Question: Let's say I have the following tables setup in SQL Server (2008)

Is there a way to generate the EDMX such that in my project Height, Weight and Age are properties of a public non entity class called 'Characteristics' and that in code, I can address them as
'''
ABoy.Characteristics.Height
ABoy.Characteristics.Weight
ABoy.Characteristics.Age
AGirl.Characteristics.Height
AGirl.Characteristics.Weight
AGirl.Characteristics.Age
'''
I want to do this, because in my actual case, there other methods on my Characteristic class.
I do not want a common table, because Characteristic need not necessarily be tracked by EF unless they are added to a BOY or GIRL class.
Writing this down made me realize that I could just have a partial class with a Characteristic type exposed for BOY and GIRL and it would just return an object of type Characteristic. I would also have a tracker to always return the same object per instance of BOY or GIRL and to update it if a modification came in.
I'll leave this open for other suggestions.
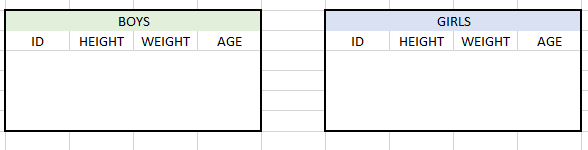
Answer: You can also accomplish while allowing standard EF CRUD operations by using <URL> where your base type may look like:
'''
Person
{
public <guid/int> ID { get; set; }
public <type> Height { get; set; }
public <type> Weight { get; set; }
public <type> Age { get; set; }
}
'''
with Inheritence Tables types:
'''
Boy
{
public <guid/int> ID { get; set; }
}
Girl
{
public <guid/int> ID { get; set; }
}
'''
(3 tables total)
Allowing you to do standard operation in EF pretty effectively. I'd also highly recommend reading up on the performance of Type per Table inheritance, although with a simple table structure like this it shouldn't hinder you.